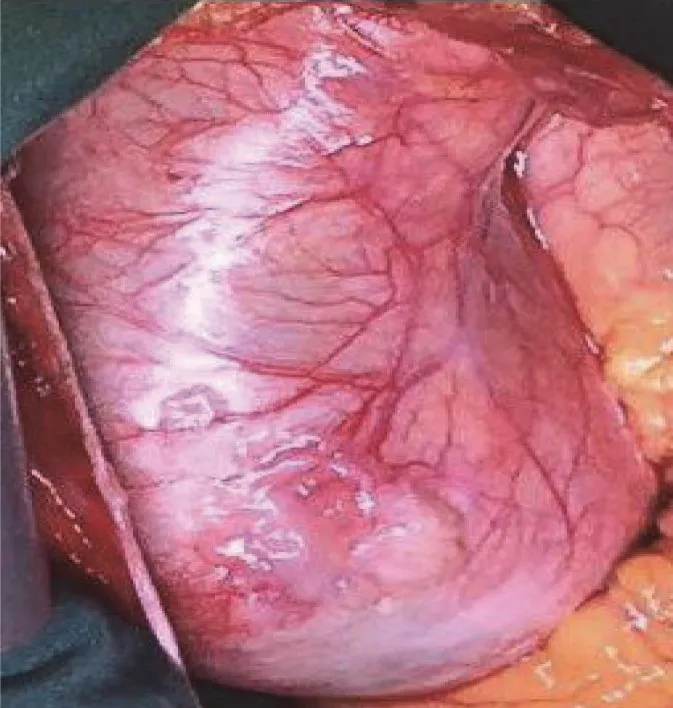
Surgically excised specimen of aneurysmal dilatation of the ascending aorta.
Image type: medical_photograph (other_medical_photograph)